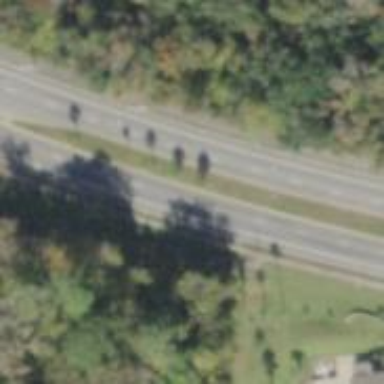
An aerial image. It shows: Trunk link highway with asphalt surface.